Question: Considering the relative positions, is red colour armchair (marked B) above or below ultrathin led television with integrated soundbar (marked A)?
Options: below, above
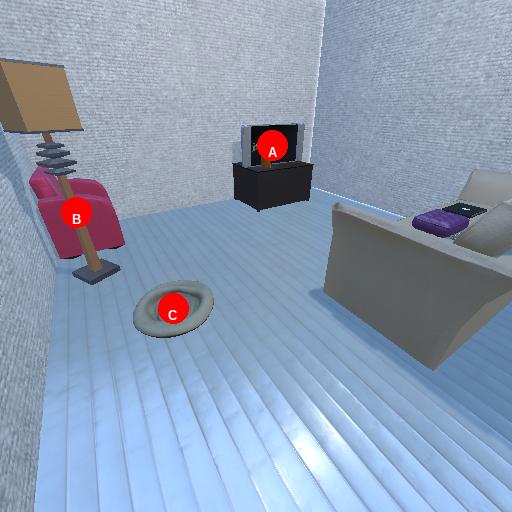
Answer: below